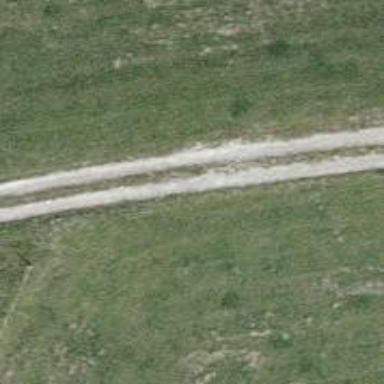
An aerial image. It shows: Gravel track with grade 2 tracktype.